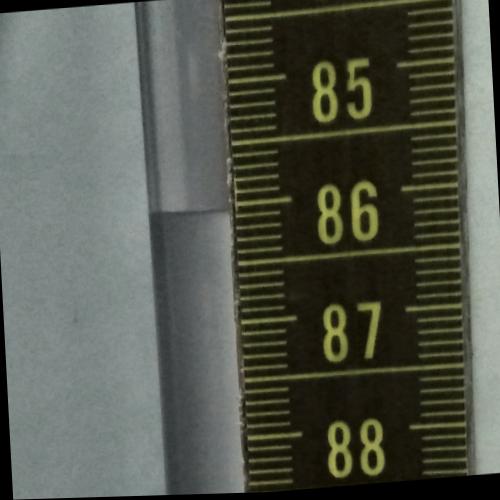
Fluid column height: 86.1 cm